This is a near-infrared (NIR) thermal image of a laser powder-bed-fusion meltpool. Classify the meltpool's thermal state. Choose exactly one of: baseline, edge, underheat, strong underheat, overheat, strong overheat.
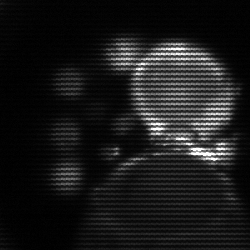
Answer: edge